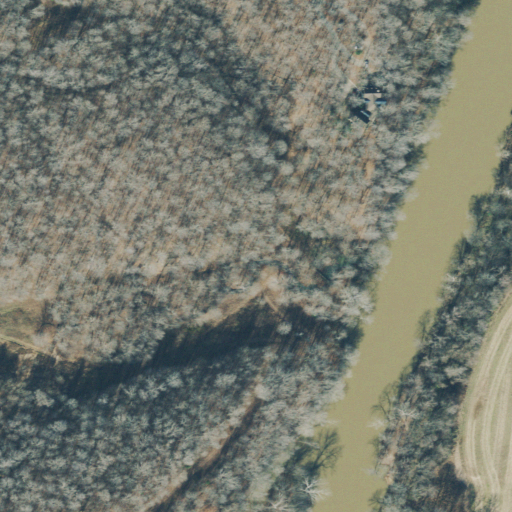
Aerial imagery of valley in Tennessee named Hall Hollow containing deciduous forest, open water, woody wetlands, cultivated crops, herbaceous wetlands, mixed forest, and pasture